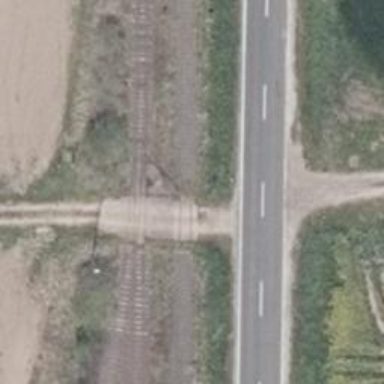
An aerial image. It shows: Track with grade 5 tracktype.